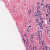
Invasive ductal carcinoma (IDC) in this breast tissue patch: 1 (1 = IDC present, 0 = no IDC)